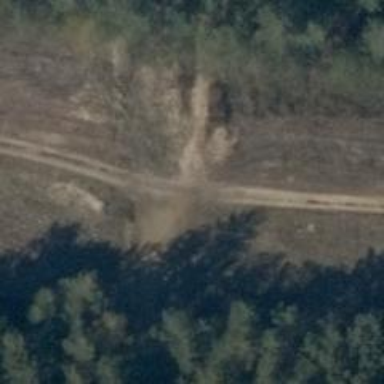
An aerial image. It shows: Dirt track road with grade 4 tracktype.